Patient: sex F, age 54
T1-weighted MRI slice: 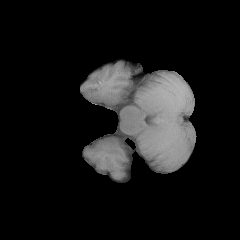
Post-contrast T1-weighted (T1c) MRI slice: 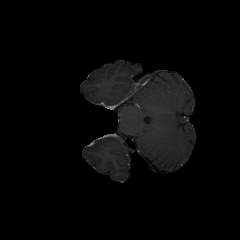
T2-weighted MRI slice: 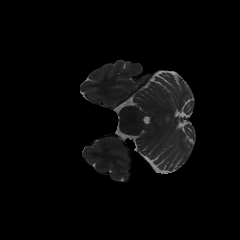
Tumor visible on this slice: no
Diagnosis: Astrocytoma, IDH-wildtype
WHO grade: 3